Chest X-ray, PA view. Patient: 38 years old, sex M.
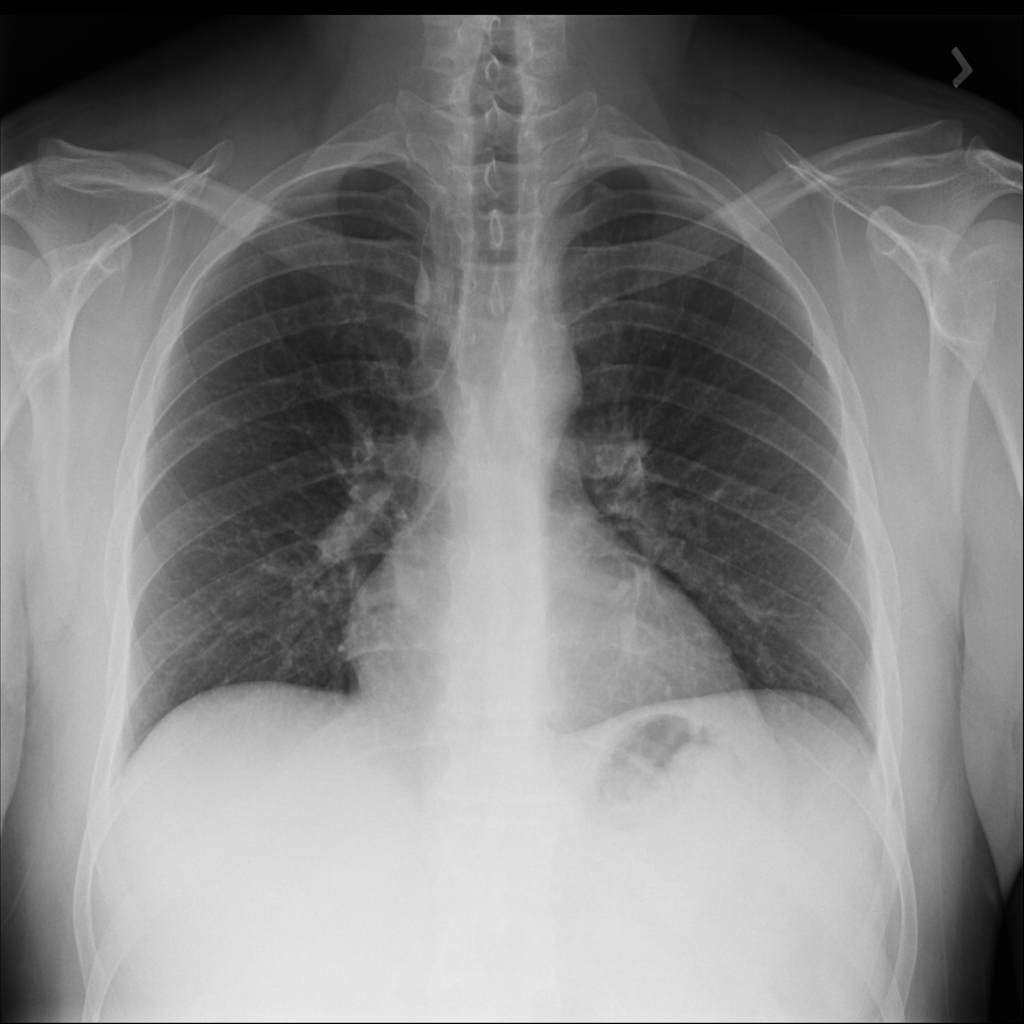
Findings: No Finding